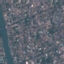
Land use / land cover class: Residential